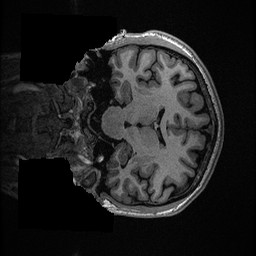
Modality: T1w
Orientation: coronal
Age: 26
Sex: male
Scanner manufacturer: ge
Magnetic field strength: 3 T
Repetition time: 0.006952 s
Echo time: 0.00292 s